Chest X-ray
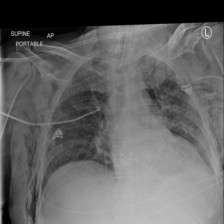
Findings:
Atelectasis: negative
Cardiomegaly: negative
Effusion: negative
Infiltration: negative
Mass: negative
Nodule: negative
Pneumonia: negative
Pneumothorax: negative
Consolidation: negative
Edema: negative
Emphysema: positive
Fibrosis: negative
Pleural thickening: negative
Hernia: negative